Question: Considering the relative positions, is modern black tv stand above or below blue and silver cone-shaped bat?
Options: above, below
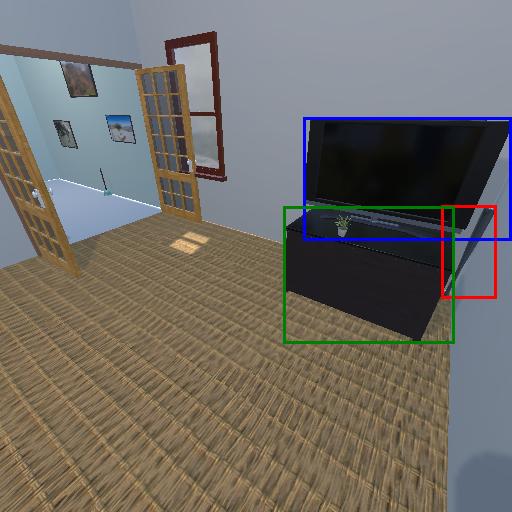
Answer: above